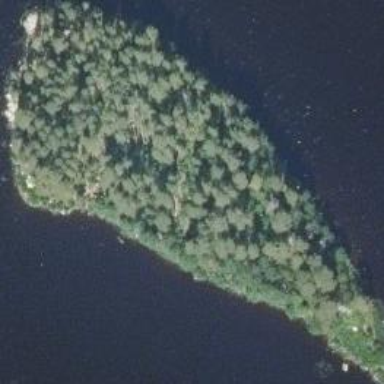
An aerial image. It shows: Islet covered with woodland.